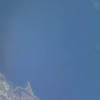
Label: water